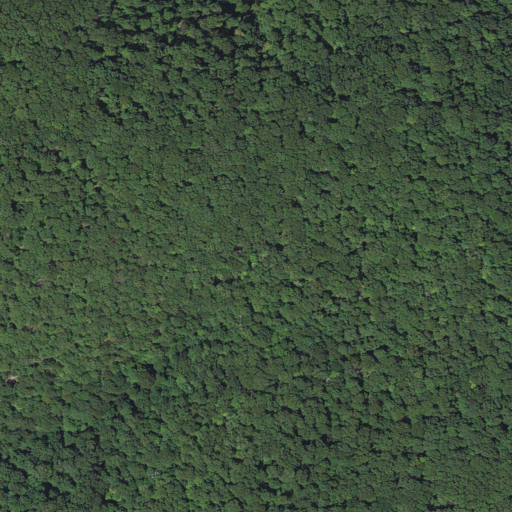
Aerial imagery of mountain in Arkansas named Chimney Rock Mountain containing only deciduous forest